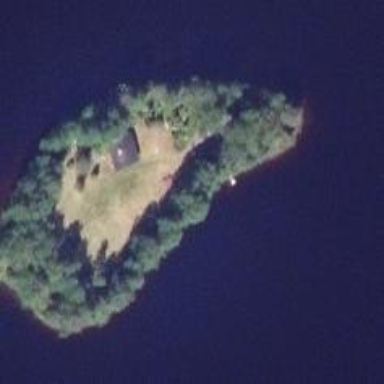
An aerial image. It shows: Islet.